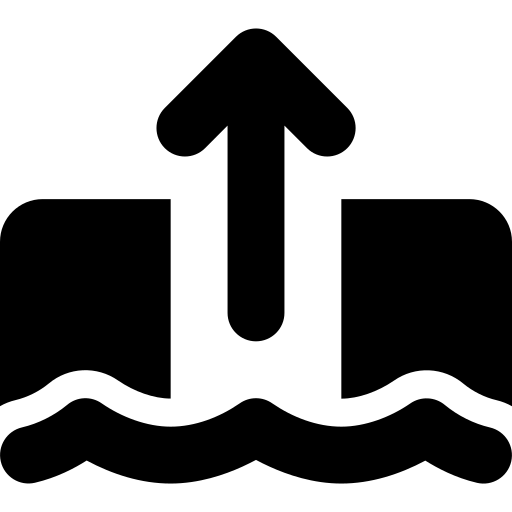
Tags: icon, FontAwesome, fa-icon, solid, arrow, up, from, ground, water